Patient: sex M, age 47
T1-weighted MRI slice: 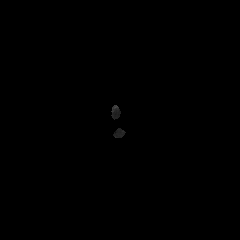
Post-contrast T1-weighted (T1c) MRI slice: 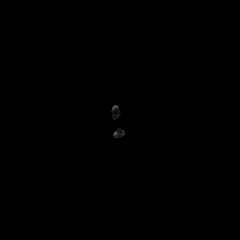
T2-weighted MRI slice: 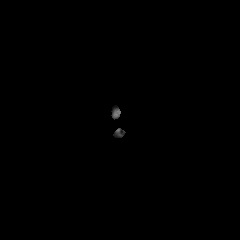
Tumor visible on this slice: no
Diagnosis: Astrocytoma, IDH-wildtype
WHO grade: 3